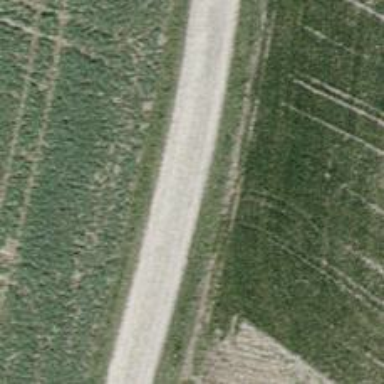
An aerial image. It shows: Compacted track with grade2 surface.